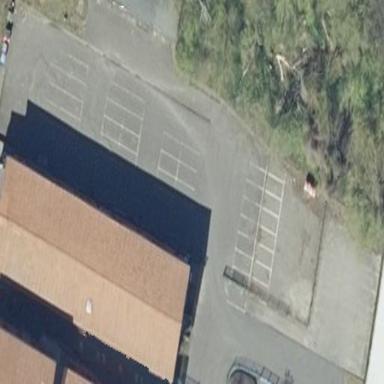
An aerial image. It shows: Parking area with surface.